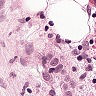
Metastatic tissue present: yes